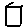
Label: square